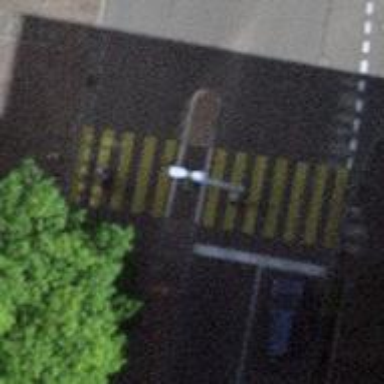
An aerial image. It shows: Road crossing with traffic signals and pedestrian island.